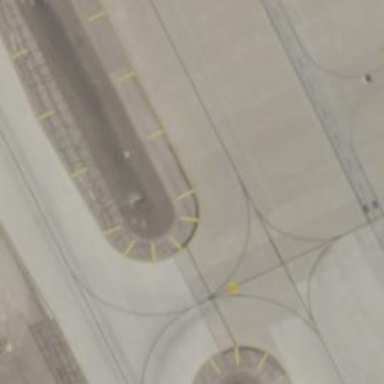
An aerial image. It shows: View of taxiway at the airport.